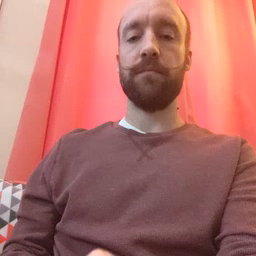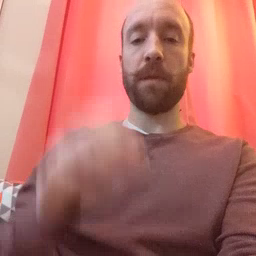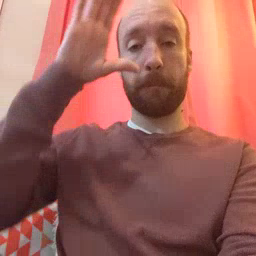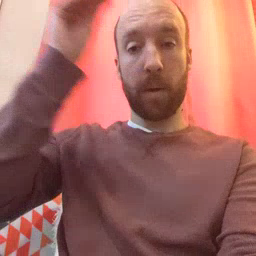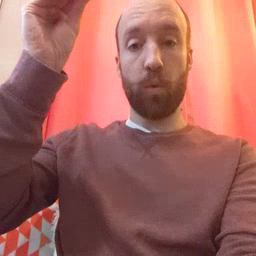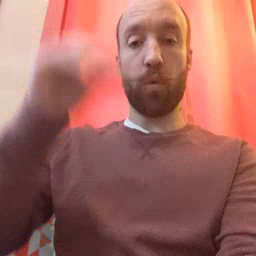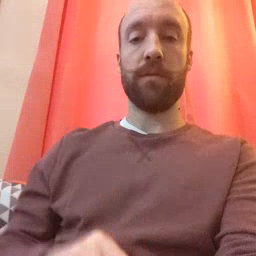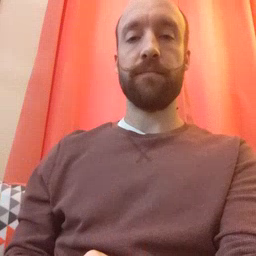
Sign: boy